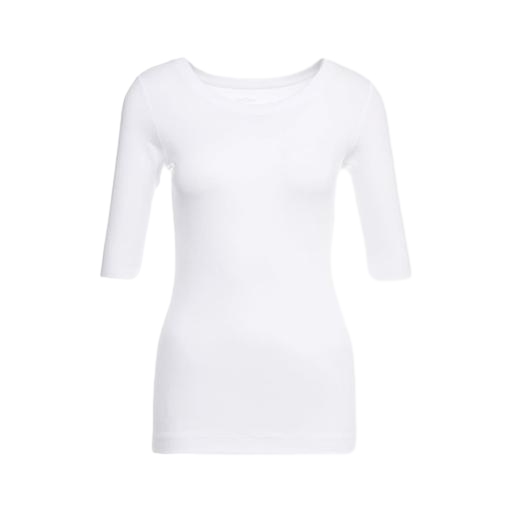
white three-quarter-sleeve scoop-neck t-shirt only macy, white three-quarter-sleeve top only macy, white 3/4 length sleeve tee, white background